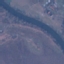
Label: River